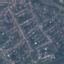
Label: Residential